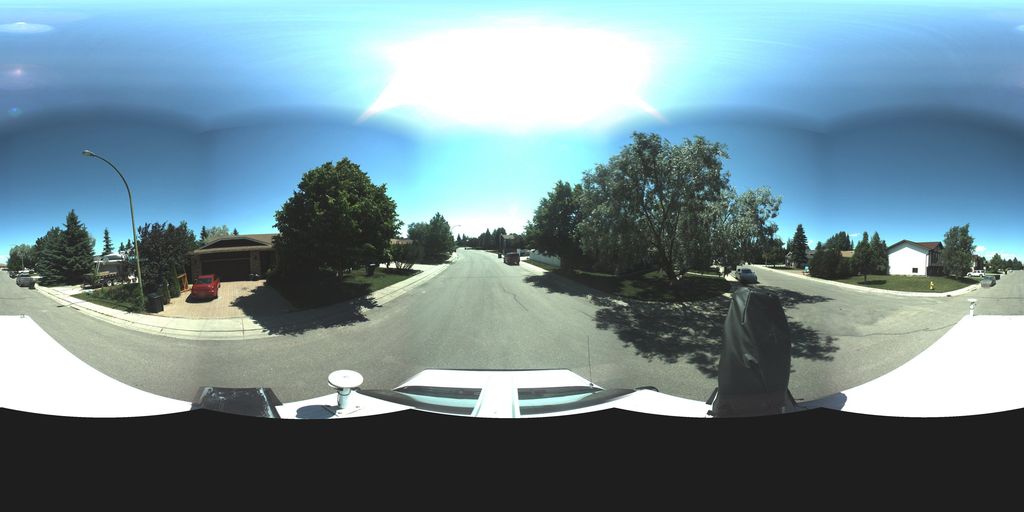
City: saskatoon